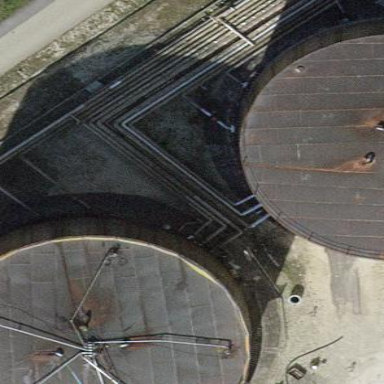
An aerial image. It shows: Industrial building housing storage tank.